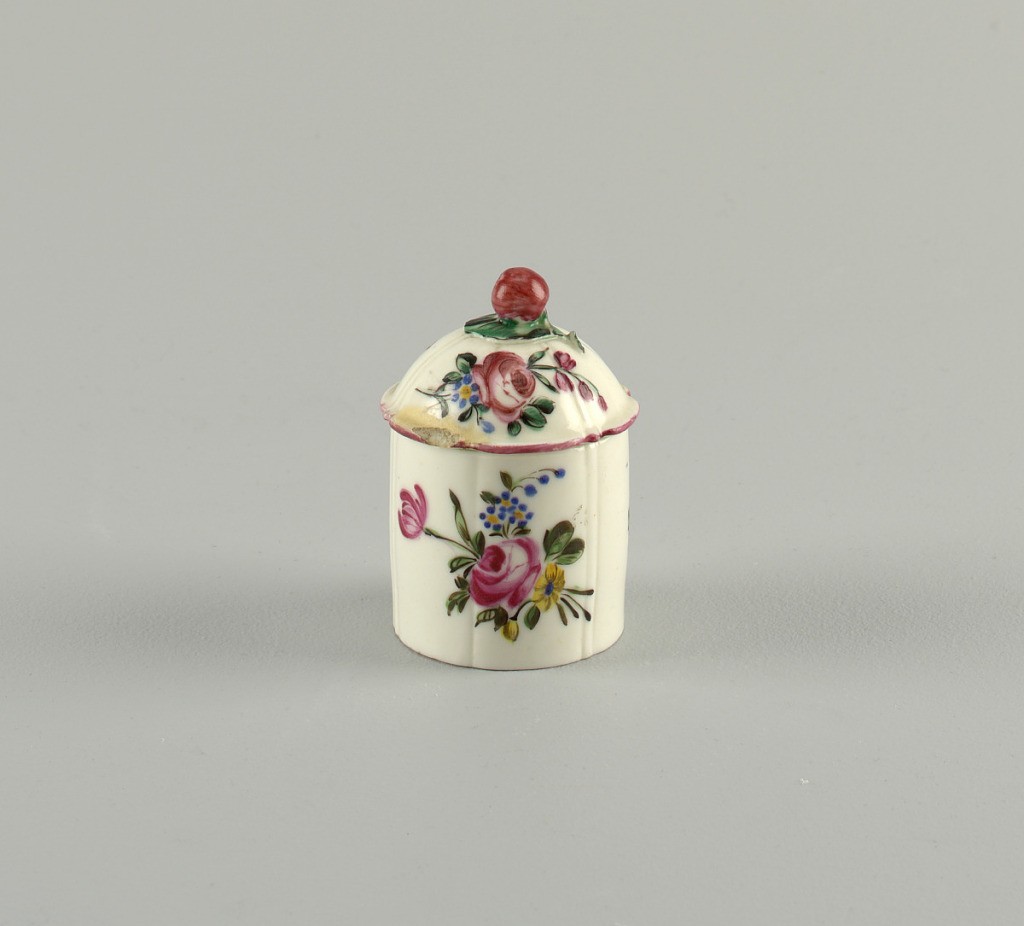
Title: Pomade Jar (Pot à Pommade or Pot à Fard)
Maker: Mennecy Porcelain Manufactory, French, active 1735 – 1773
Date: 1755–1765
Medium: soft paste porcelain, vitreous enamel
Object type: jar
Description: Lobed body painted with a large floral spray. Dome lid topped with a fruit, pink at rim.